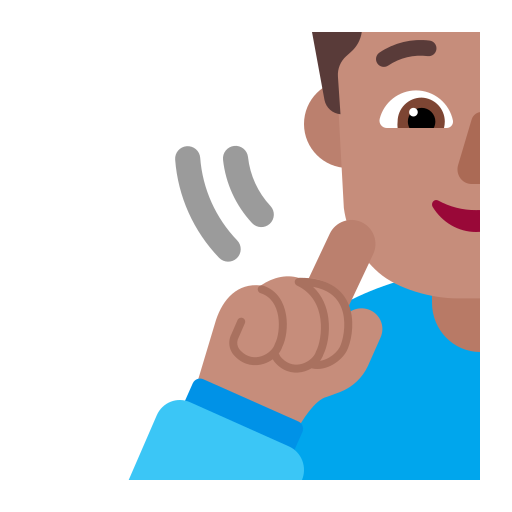
woman deaf flat